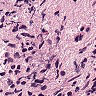
Metastatic tissue present: yes